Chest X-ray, PA view. Patient: 51 years old, sex F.
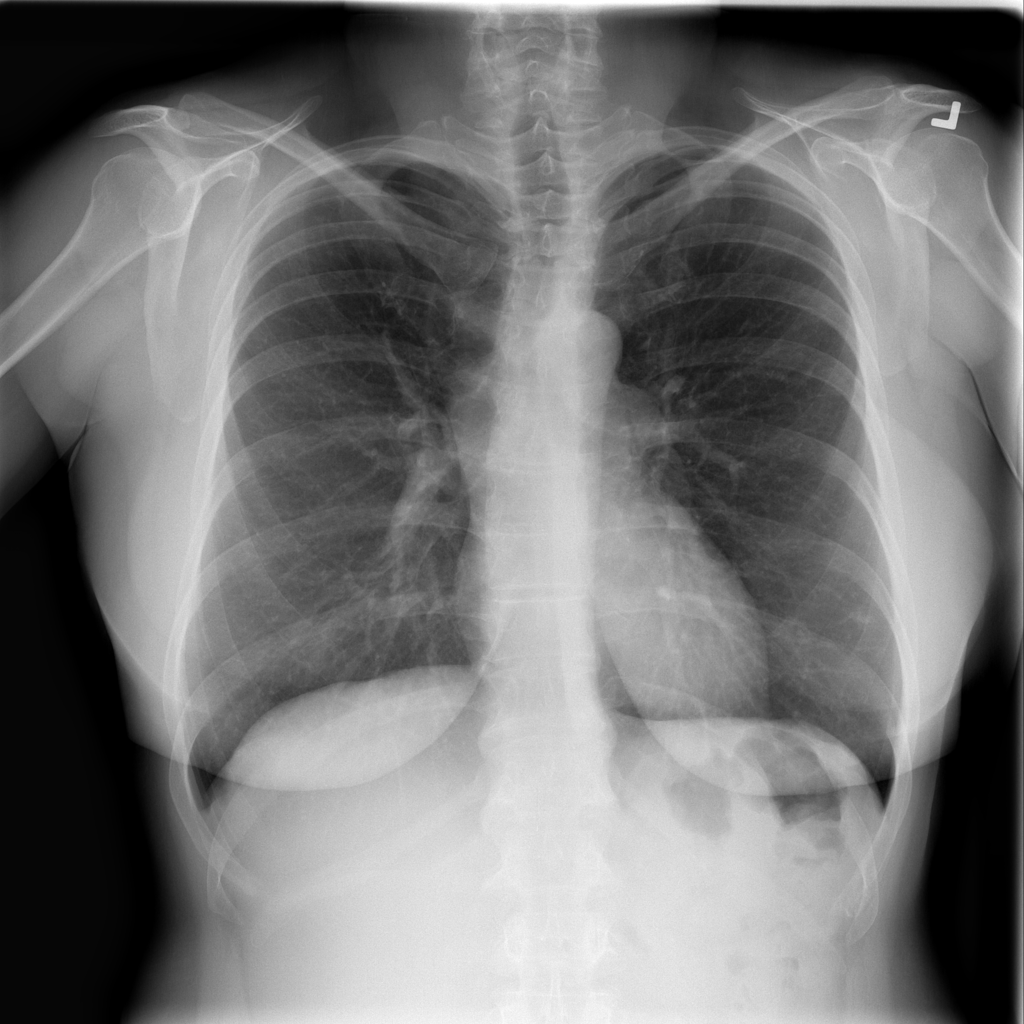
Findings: No Finding